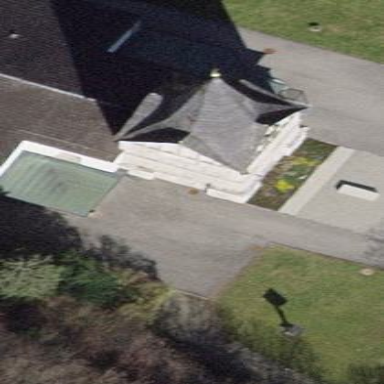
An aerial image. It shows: Bell tower that is part of building.